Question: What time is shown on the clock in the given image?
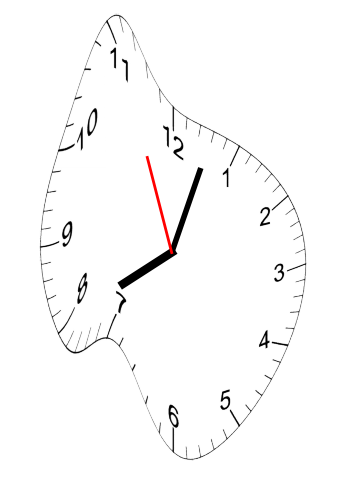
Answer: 08:02:56